Field crop: tomato
Growth stage: 1
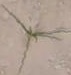
Species: cyperus